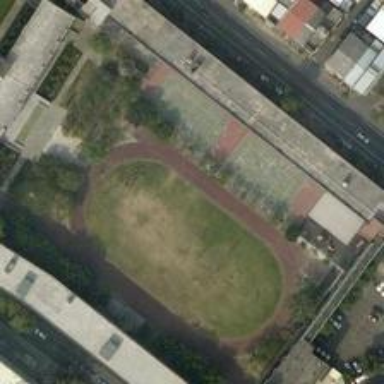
A football field and a few basketball courts are situated in the area, where is surrounded by buildings .